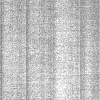
Atmospheric dust classification: dusty